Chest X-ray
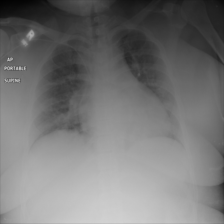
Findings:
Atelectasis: negative
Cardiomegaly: negative
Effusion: negative
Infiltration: negative
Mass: negative
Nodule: negative
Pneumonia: negative
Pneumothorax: negative
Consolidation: negative
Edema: negative
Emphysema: negative
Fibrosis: negative
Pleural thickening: negative
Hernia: negative